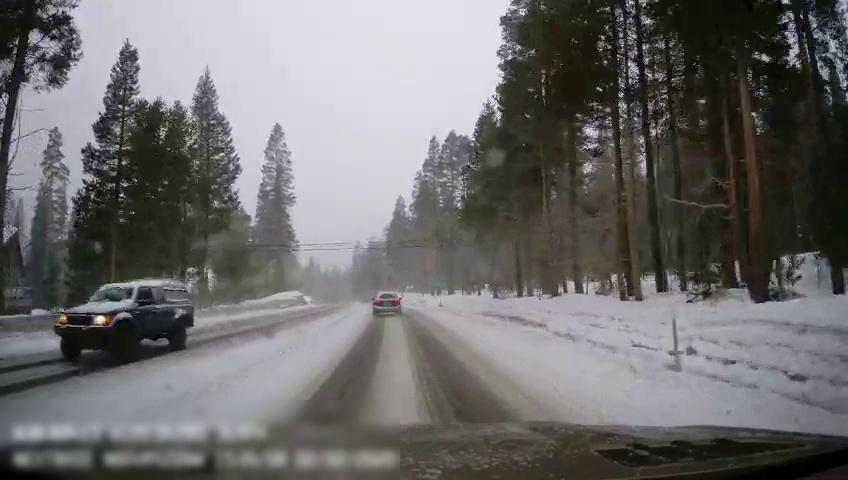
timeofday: Day
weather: Snowy
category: Drivable Space
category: Vehicles | SUV
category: Vehicles | SUV